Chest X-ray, AP view. Patient: 45 years old, sex F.
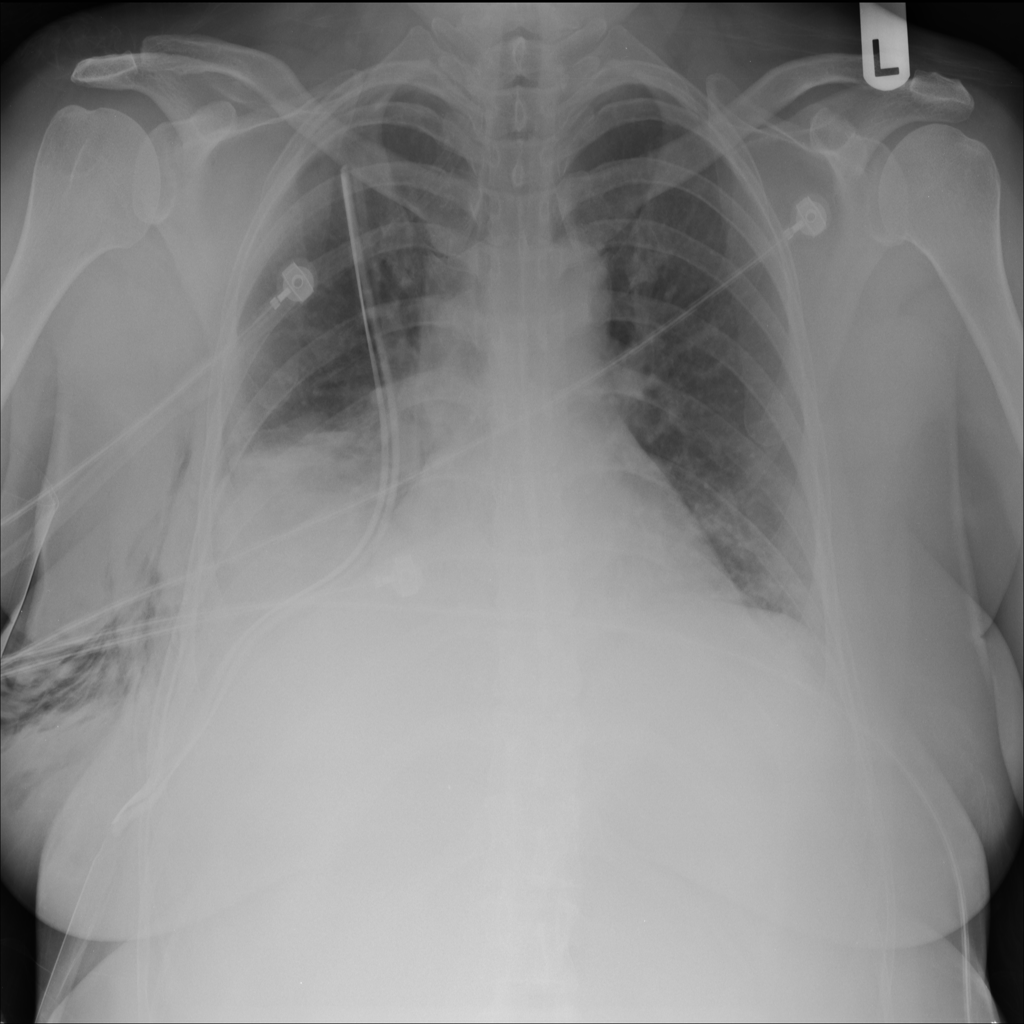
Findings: Atelectasis, Consolidation, Emphysema, Pneumothorax